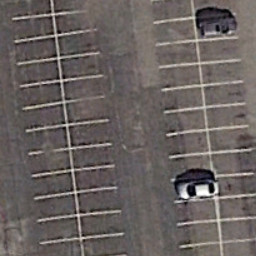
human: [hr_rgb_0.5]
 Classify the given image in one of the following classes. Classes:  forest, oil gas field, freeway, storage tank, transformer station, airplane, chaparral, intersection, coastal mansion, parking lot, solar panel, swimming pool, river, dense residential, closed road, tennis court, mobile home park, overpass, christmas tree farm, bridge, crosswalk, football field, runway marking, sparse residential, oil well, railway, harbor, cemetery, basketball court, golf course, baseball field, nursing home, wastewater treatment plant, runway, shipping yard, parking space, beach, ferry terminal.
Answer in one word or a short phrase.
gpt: parking space